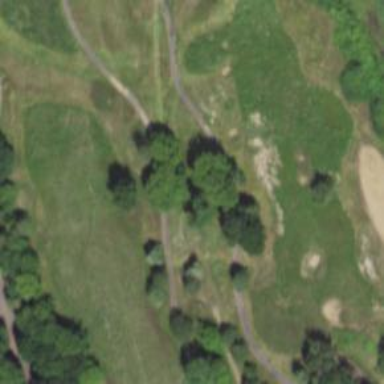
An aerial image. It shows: Pathway for golfing.